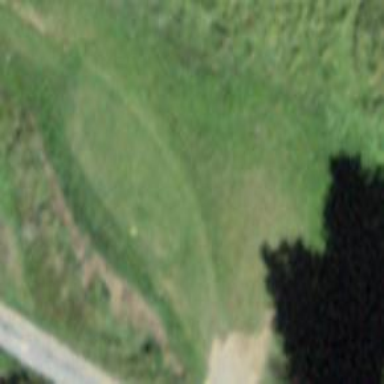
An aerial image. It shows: Golf tee.